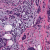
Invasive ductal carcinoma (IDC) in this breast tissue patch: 1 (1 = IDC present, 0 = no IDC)